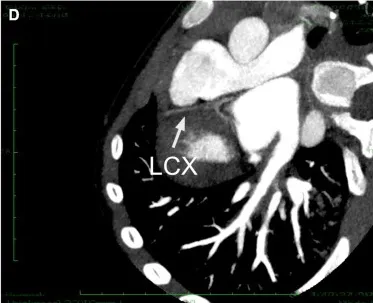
Cardiac CTA and MRI imaging. (B-D) LAD and LCX demonstrated severe dysplasia under several sections of CTA.
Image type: radiology (ct)